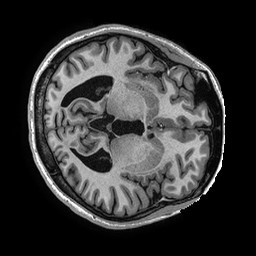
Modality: T1w
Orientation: axial
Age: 25
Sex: female
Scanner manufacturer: ge
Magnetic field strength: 3 T
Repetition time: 0.006952 s
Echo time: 0.00292 s